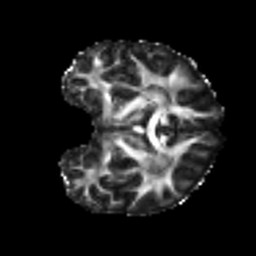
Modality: FA
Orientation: coronal
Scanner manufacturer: siemens
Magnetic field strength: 3 T
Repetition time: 4 s
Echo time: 0.0594 s